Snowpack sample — Rabbit Ears Pass, Jackson County, Colorado, USA (12/17/25, 1:08 PM MST)
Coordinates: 40.387, -106.625
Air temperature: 34 °F
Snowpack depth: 46 cm
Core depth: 20 cm
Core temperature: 24.8 °F
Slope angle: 6°, slope face: 165°
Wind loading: medium
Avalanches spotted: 0
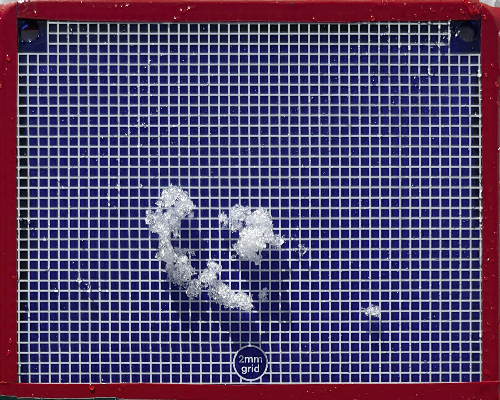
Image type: profile
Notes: No avalanches spotted nearby, although collected in a meadowy area with minimal risk on this face of the pass.